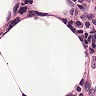
Metastatic tissue present: no